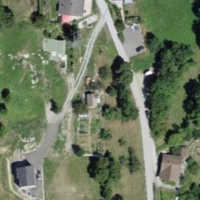
EUNIS habitat code: 24
Species observed at this site:
Potentilla recta